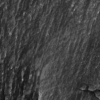
Label: not_dusty